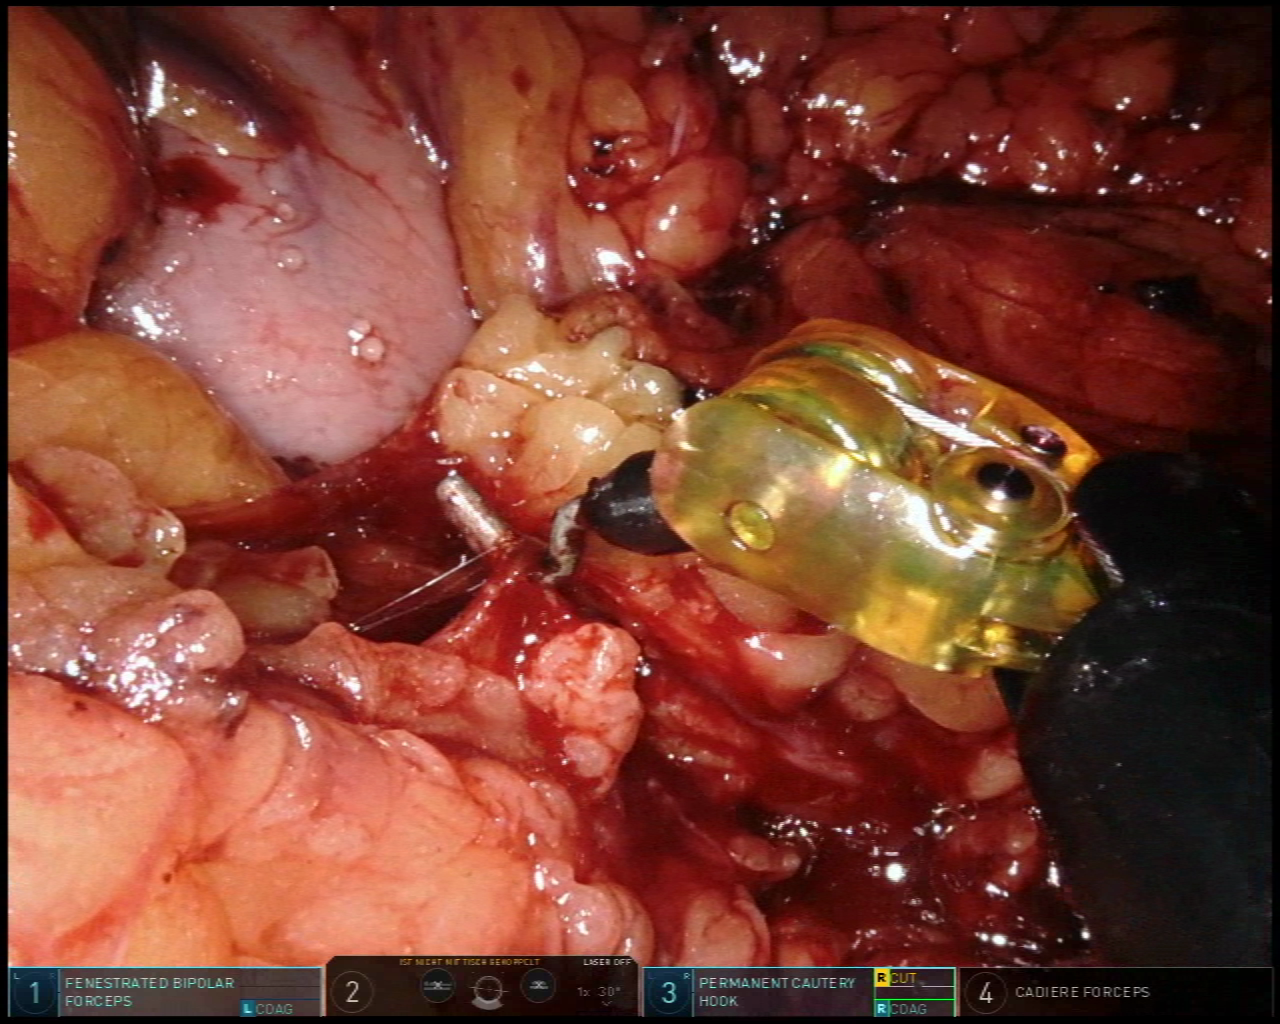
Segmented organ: stomach
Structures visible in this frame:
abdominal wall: no
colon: no
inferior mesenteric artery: no
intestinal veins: no
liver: no
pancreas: no
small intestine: no
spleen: no
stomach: yes
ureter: no
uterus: no
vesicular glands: no